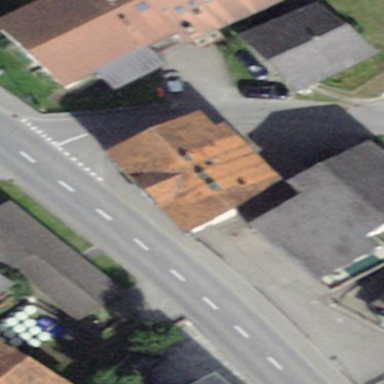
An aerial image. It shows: Simple and straightforward house.